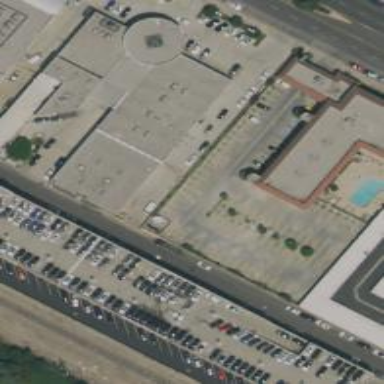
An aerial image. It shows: Commercial building used for cars.